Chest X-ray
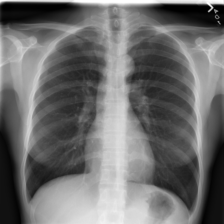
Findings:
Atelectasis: negative
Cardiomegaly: negative
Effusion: negative
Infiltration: positive
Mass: negative
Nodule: negative
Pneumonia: negative
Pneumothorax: negative
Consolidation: negative
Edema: negative
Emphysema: negative
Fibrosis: negative
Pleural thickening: negative
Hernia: negative